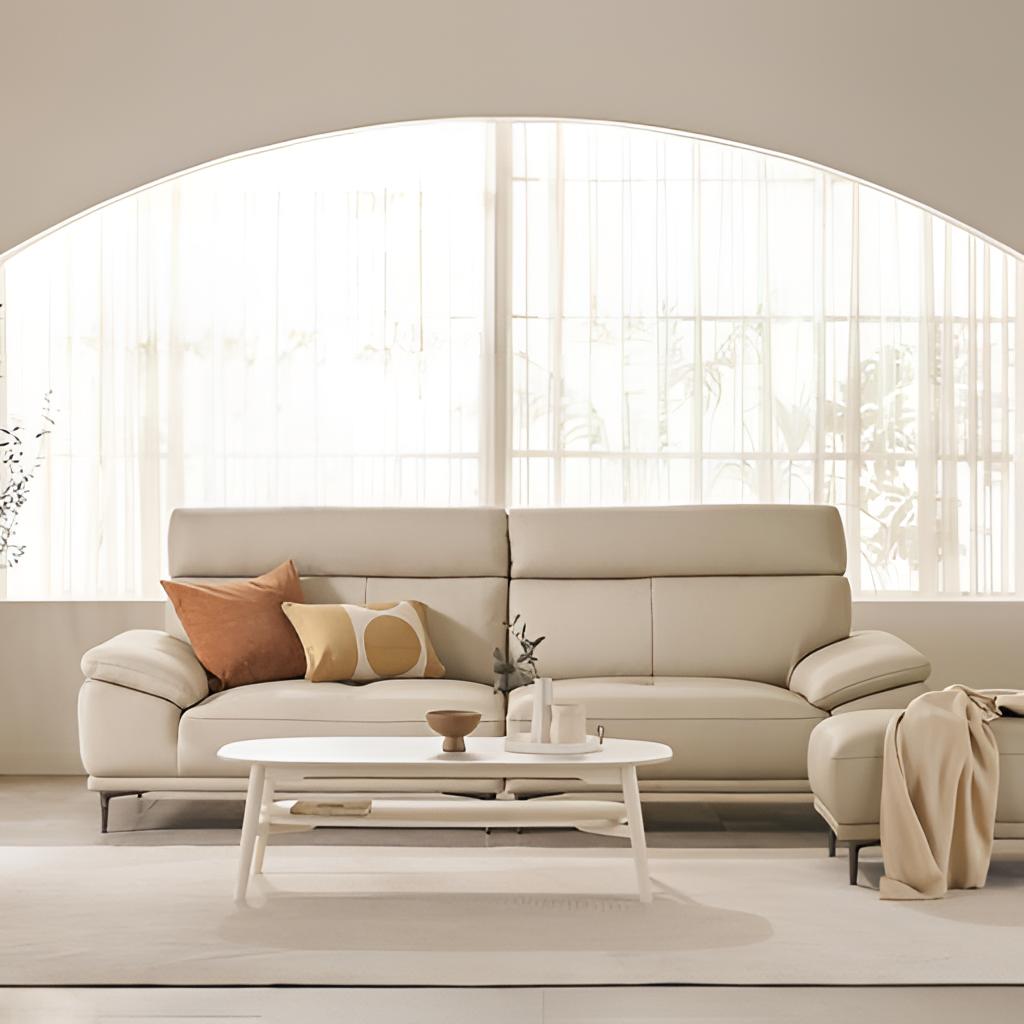
beige leather sofa, living room, modern, fabric wallpaper, with sheer pattern, carpet flooring